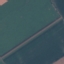
Land use / land cover: AnnualCrop